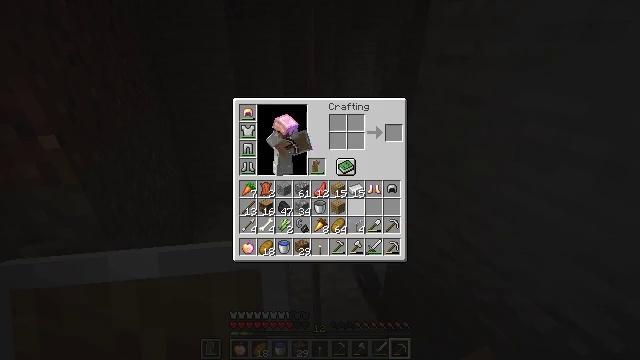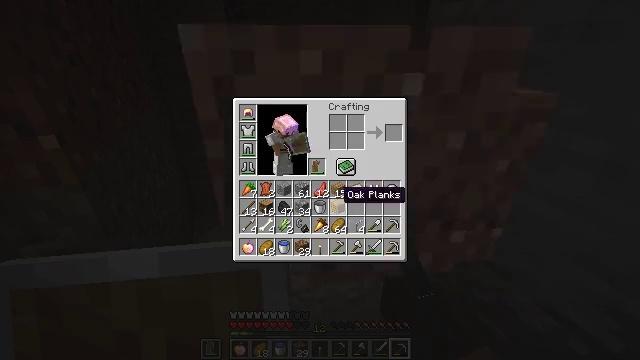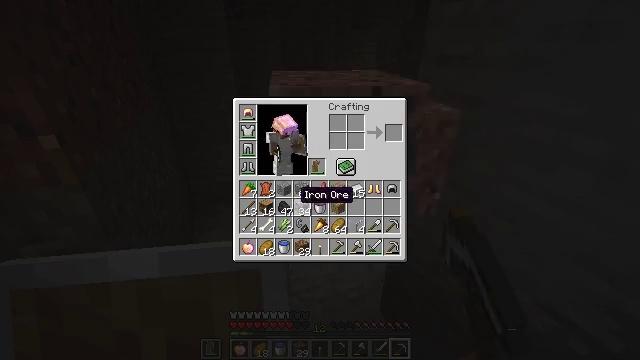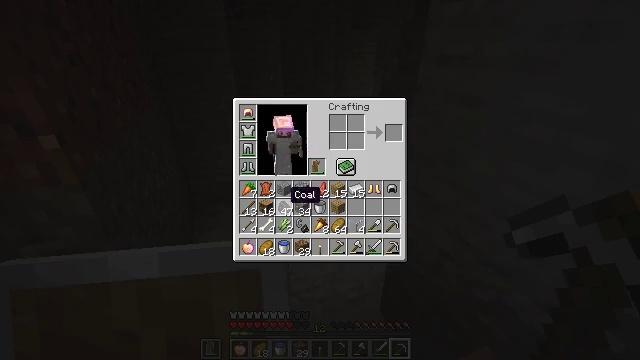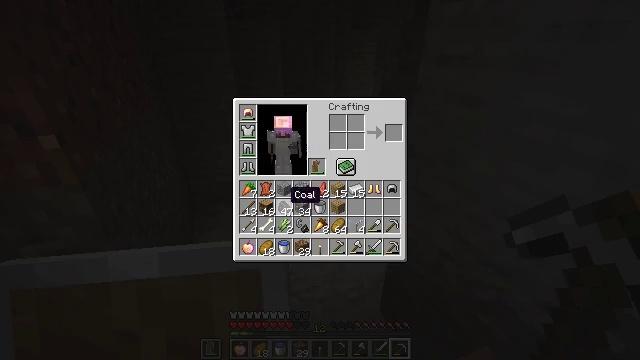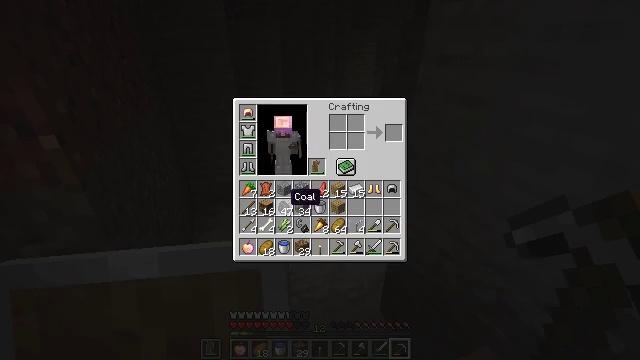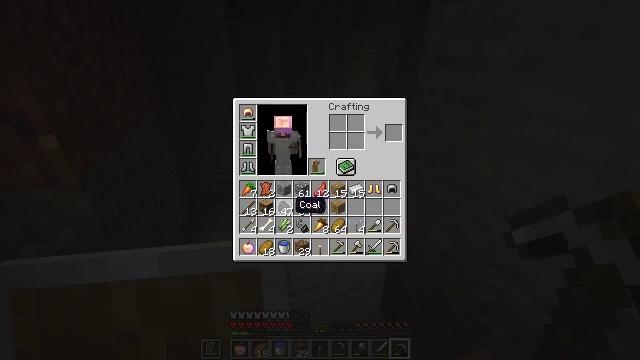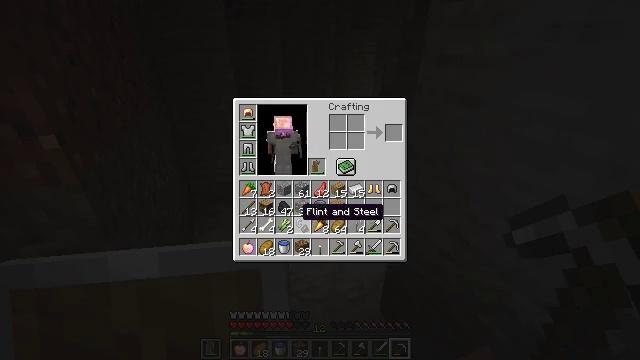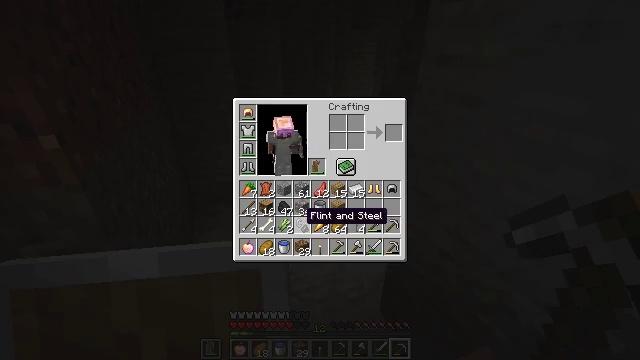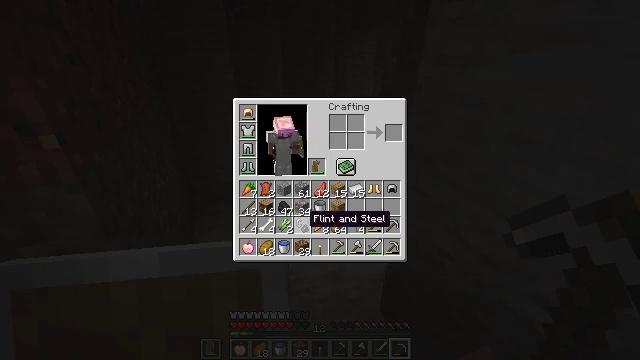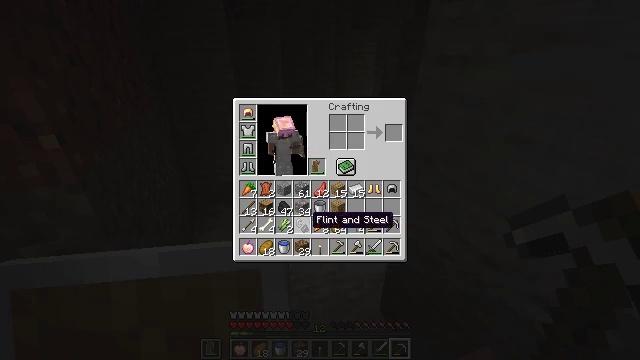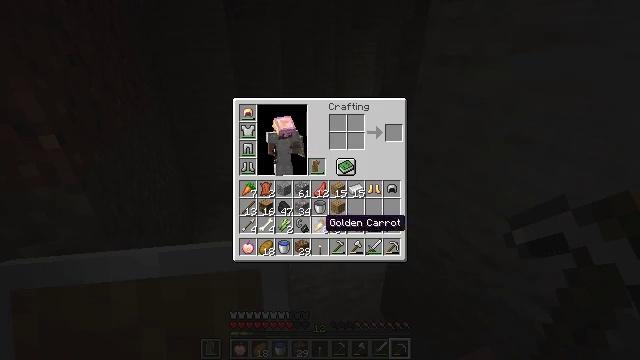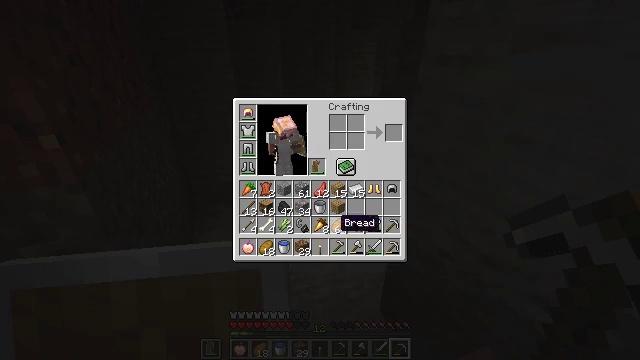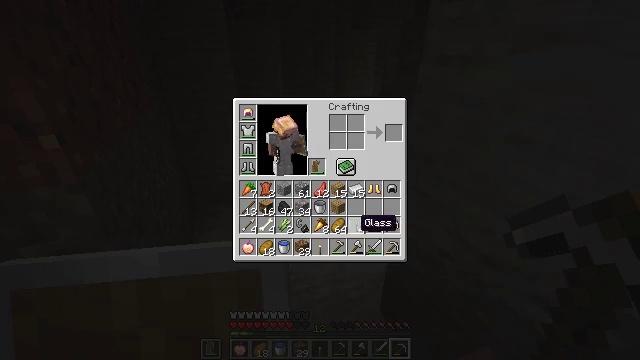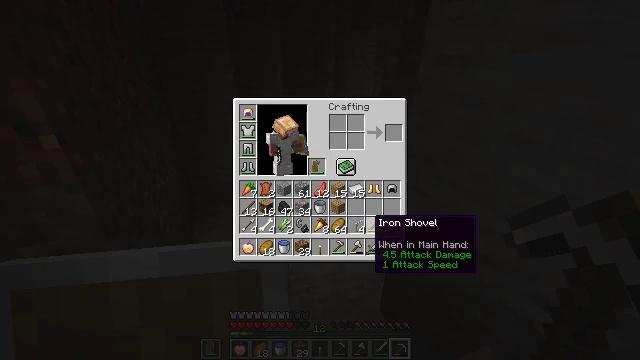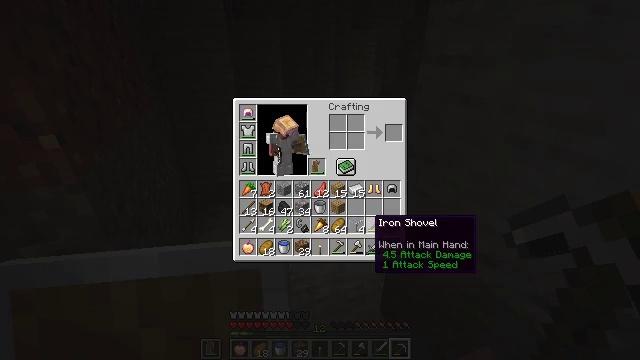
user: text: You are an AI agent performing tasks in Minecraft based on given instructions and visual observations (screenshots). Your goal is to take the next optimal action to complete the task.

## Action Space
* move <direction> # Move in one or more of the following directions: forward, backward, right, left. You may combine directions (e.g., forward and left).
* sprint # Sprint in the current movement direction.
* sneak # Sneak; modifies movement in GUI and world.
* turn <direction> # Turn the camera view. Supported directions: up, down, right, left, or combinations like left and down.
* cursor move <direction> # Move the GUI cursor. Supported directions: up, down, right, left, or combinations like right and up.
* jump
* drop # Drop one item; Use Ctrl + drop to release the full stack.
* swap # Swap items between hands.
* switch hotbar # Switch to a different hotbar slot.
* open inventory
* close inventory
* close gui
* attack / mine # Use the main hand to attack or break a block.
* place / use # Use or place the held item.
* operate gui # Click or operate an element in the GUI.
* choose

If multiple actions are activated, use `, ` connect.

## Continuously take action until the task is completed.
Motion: motion action
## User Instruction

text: Drop an iron hoe.
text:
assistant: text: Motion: sprint, cursor move left, open gui
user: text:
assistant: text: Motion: sprint, cursor move left
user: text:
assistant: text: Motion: sprint, cursor move left
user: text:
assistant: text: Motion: sprint
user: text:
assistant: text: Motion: sprint
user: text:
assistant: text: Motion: sprint, cursor move down
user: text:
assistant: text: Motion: sprint, cursor move right and down
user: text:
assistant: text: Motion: sprint
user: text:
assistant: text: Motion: sprint
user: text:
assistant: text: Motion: sprint
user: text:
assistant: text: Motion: sprint, cursor move right
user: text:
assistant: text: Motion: sprint, cursor move right
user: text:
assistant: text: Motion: sprint, cursor move right
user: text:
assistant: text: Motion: sprint, cursor move right
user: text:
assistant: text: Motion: sprint
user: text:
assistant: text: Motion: sprint
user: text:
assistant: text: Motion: sprint
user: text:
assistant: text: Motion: sprint
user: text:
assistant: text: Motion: no_op
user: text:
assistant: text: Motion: no_op
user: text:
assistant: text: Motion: no_op
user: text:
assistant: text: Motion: cursor move left
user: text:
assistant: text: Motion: no_op
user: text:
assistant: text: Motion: no_op
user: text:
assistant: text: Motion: no_op
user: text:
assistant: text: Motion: no_op
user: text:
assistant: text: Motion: no_op
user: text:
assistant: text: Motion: no_op
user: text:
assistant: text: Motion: no_op
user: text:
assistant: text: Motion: no_op